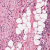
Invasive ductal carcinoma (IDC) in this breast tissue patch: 0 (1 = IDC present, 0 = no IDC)